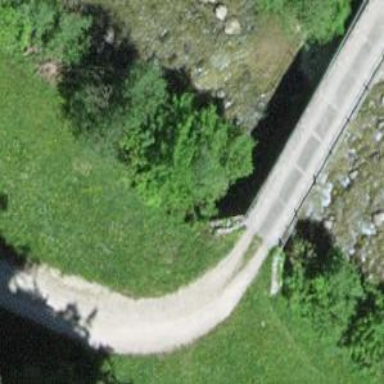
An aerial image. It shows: Driveway that functions as bridge.